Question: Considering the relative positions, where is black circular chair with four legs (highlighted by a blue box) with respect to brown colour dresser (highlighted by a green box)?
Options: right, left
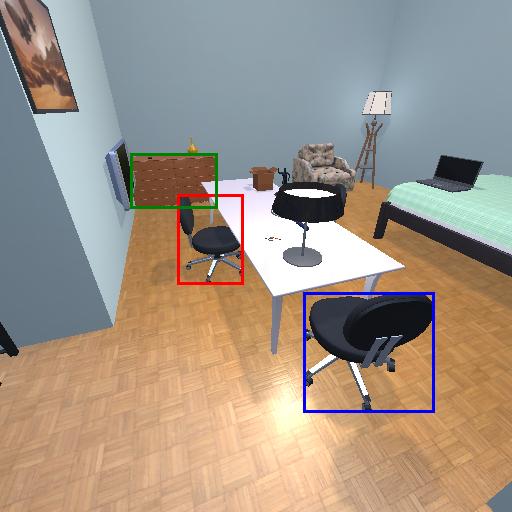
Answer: right